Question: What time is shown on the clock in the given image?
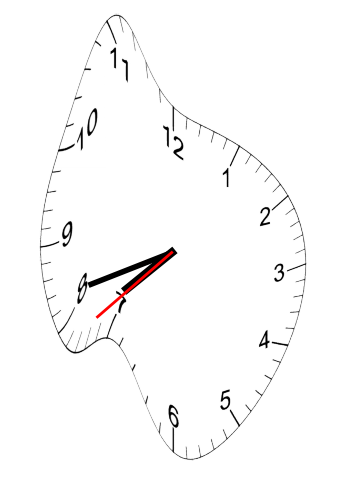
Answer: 07:41:38